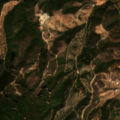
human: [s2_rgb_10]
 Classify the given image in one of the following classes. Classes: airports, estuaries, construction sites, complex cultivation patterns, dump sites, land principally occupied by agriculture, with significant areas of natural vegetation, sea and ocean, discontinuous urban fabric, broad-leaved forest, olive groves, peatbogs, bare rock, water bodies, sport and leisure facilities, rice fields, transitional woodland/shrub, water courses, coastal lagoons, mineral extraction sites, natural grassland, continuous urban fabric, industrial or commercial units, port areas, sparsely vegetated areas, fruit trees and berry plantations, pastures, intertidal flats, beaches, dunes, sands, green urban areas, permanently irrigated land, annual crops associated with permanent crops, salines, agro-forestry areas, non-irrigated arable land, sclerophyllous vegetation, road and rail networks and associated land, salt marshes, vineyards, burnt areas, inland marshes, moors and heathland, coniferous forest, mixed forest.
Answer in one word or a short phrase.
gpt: land principally occupied by agriculture, with significant areas of natural vegetation, broad-leaved forest, sclerophyllous vegetation, transitional woodland/shrub